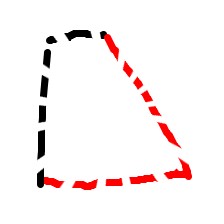
Shape: trapezoid